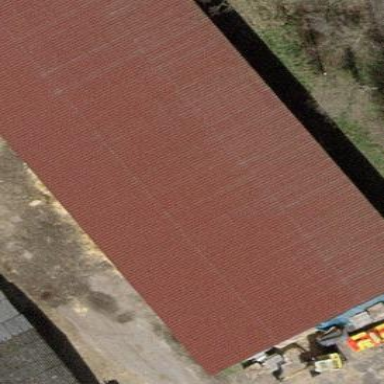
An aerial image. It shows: View of roof of building.